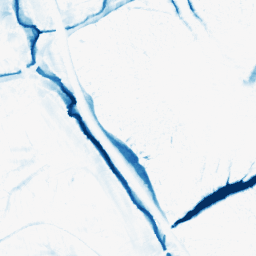
Category: morphological
Decomposition family: morphological_ellipse
Decomposition parameters: operation: closing
width: 20
height: 20
Upsampling method: quintic
Upsampling parameters: scale: 2
Upsampling scale: 2